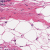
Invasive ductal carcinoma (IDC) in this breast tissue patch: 0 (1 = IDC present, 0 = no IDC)